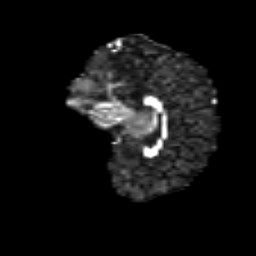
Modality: FA
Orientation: sagittal
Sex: female
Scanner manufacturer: siemens
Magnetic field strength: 3 T
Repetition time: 5 s
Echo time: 0.071 s